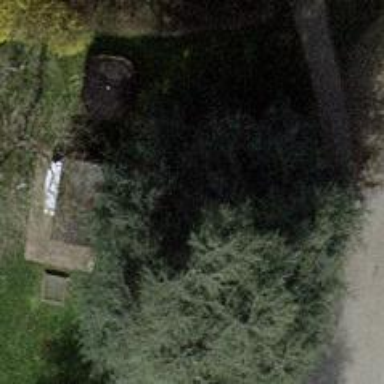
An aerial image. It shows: Evergreen needle-leaved tree.